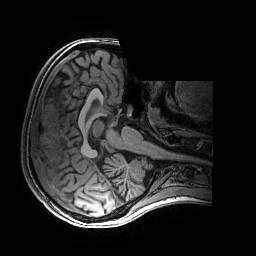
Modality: T1w
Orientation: axial
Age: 19
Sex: female
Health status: healthy
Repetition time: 2.53 s
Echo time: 0.0034 s